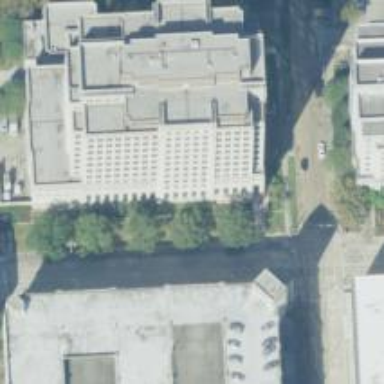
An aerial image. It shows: Government office.